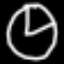
Label: clock